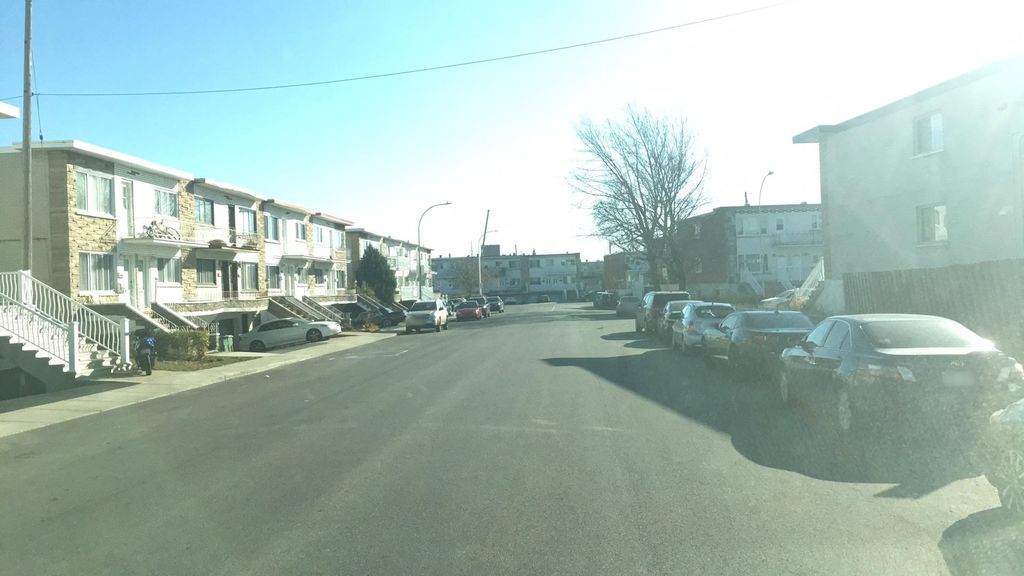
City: montreal